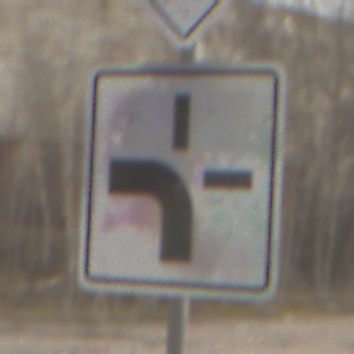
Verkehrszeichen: VerlaufVorfahrtsstrasse1
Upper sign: Vorfahrtsstrasse
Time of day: MorningAfternoon
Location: Outdoor (Nature)
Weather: PartlyCloudy
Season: Winter
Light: Natural